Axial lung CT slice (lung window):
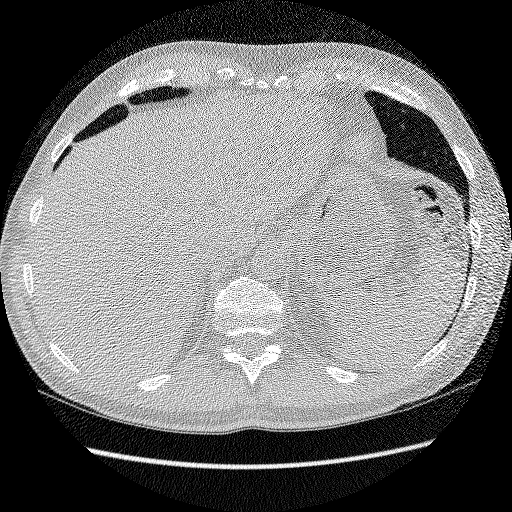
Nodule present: no